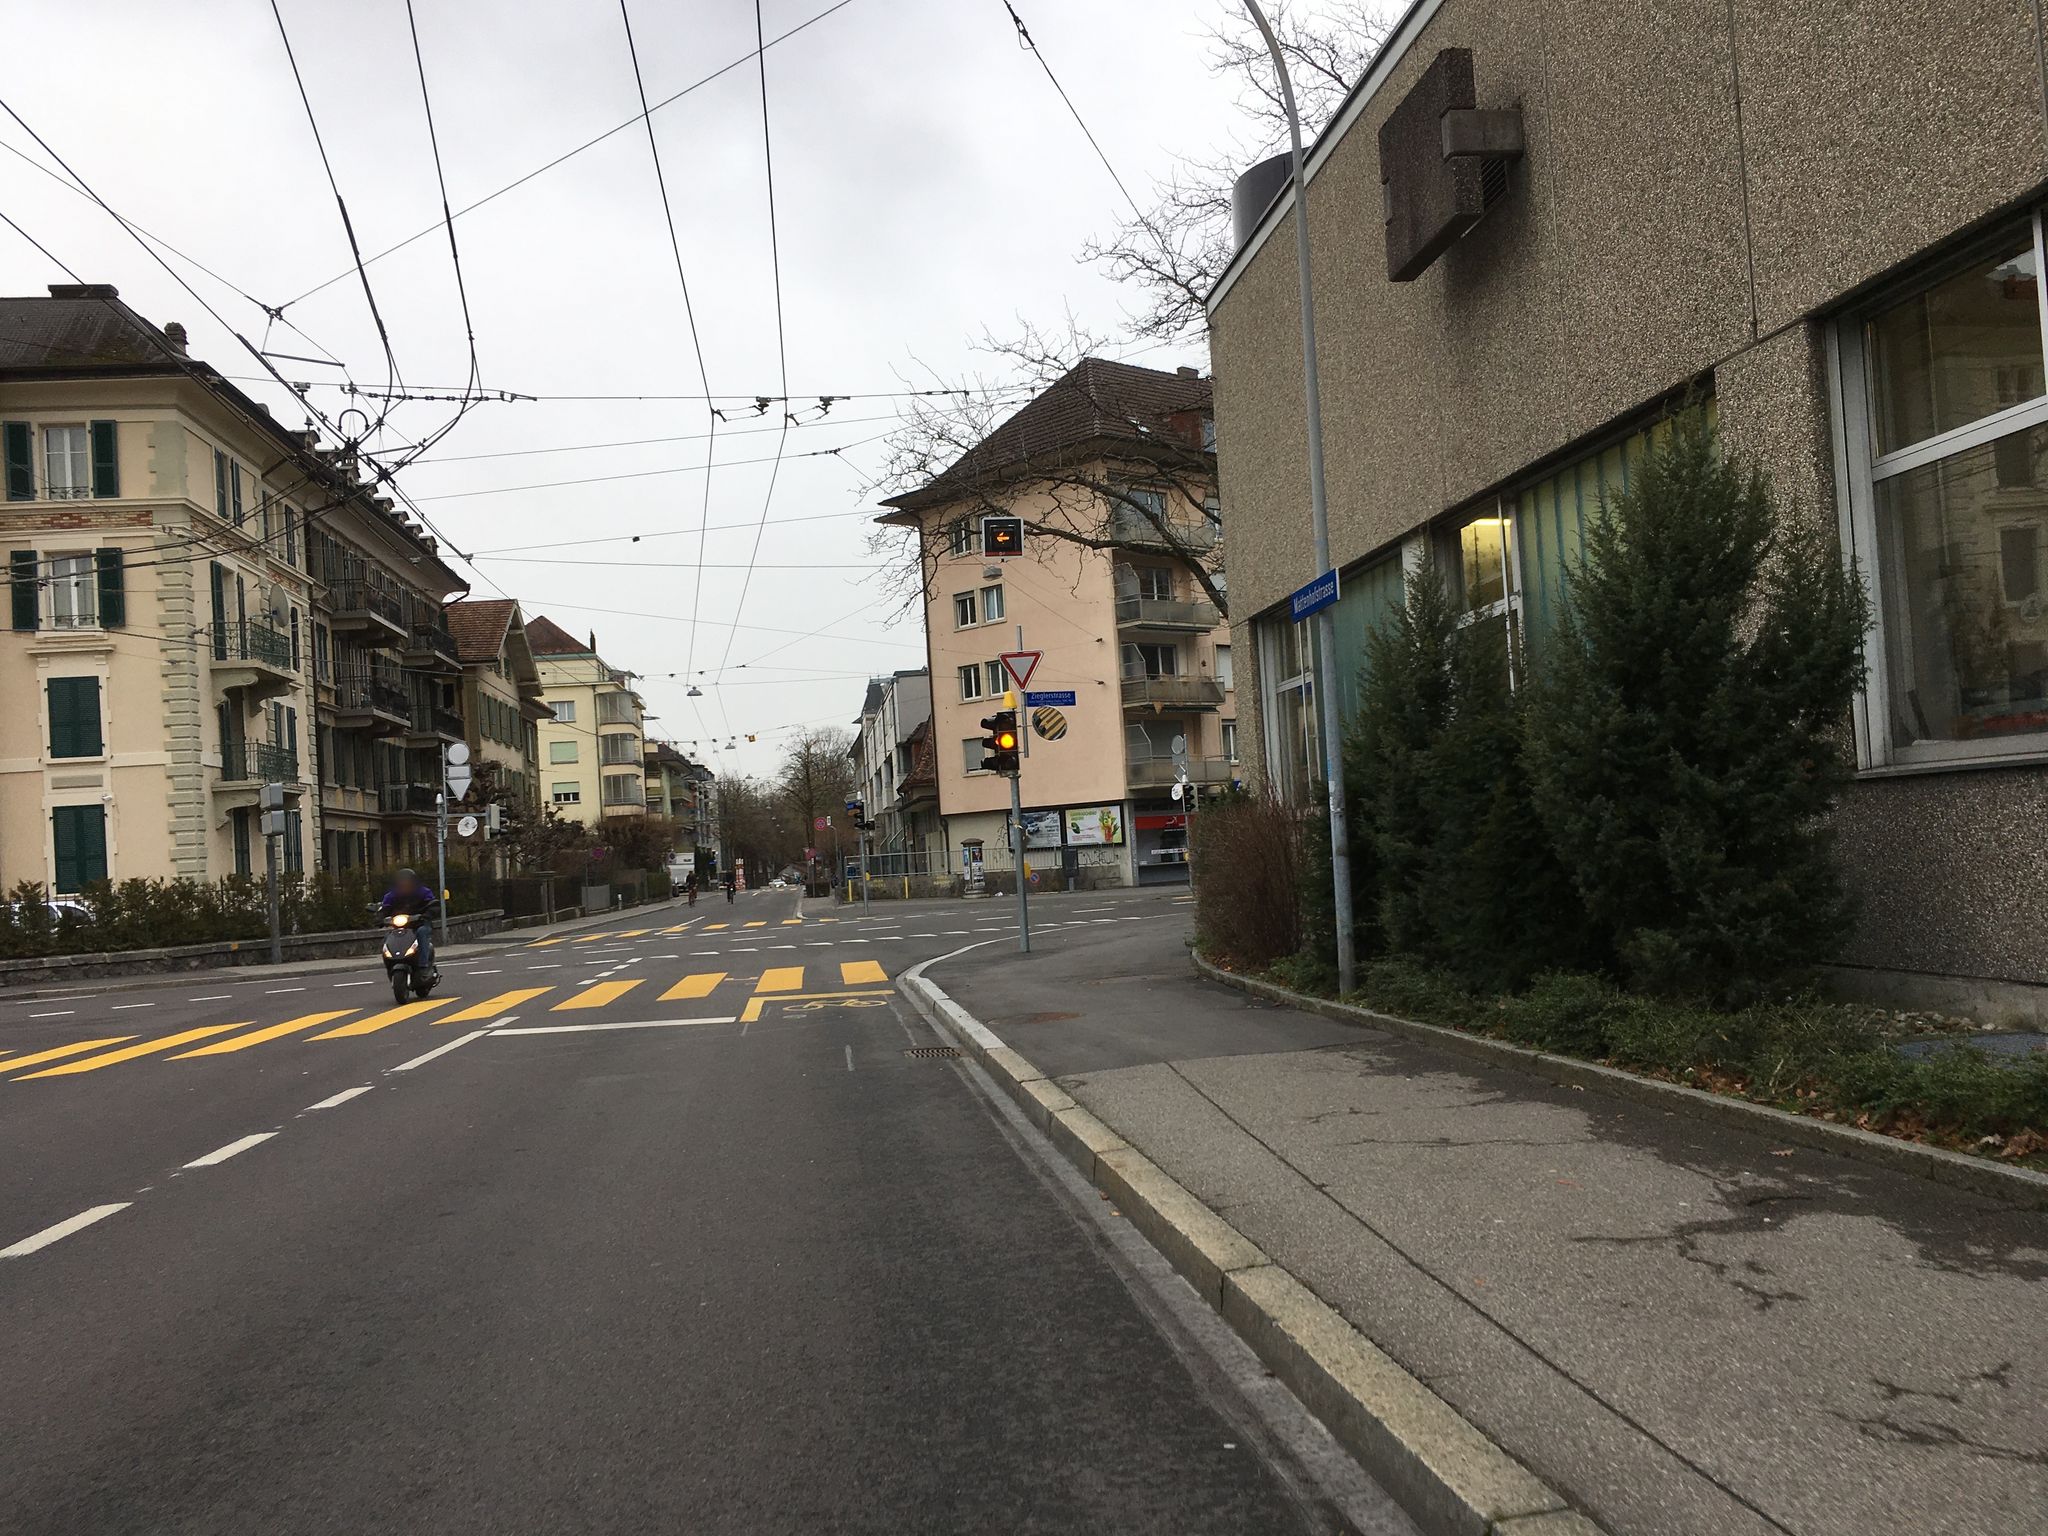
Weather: cloudy
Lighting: day
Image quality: good
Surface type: driving surface
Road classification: footway
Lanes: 2, 1
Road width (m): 2
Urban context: urban centre
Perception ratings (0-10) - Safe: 6.39, Lively: 6.89, Beautiful: 6.79, Boring: 5.45, Depressing: 5.03, Wealthy: 7.6